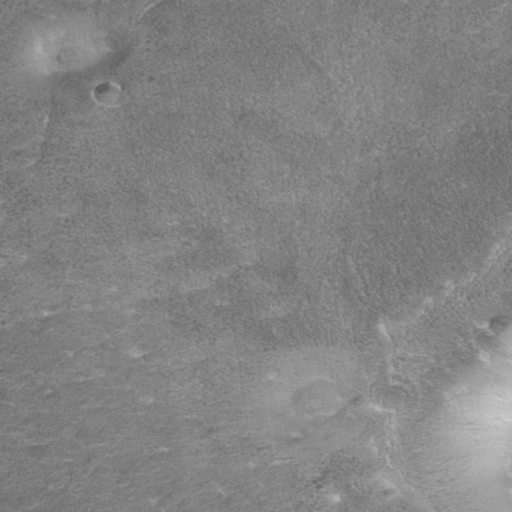
Classes present: Background, Cone